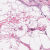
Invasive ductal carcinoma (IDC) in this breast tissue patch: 0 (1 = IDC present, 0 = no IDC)